Field crop: tomato
Growth stage: 1
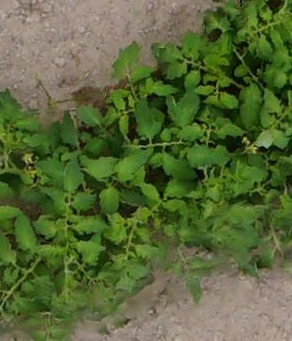
Species: tomato